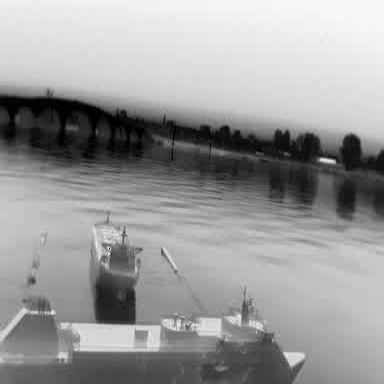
There is a liner in the infrared image.